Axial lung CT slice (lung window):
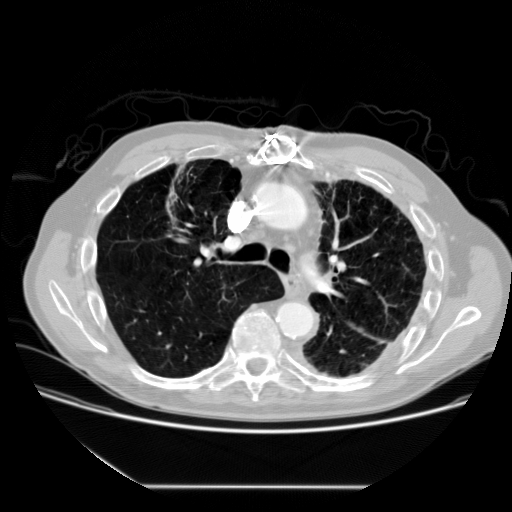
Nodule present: no